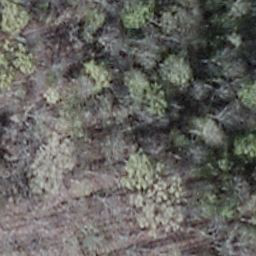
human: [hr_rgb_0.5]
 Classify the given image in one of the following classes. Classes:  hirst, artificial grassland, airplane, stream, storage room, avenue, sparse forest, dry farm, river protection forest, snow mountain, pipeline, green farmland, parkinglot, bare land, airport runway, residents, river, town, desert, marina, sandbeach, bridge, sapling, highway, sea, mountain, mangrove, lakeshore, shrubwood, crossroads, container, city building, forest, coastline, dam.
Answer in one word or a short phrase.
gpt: shrubwood